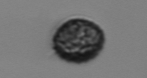
Label: Pseudochattonella_farcimen